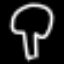
Label: mushroom